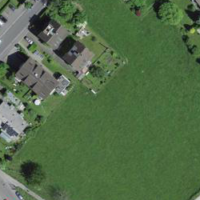
EUNIS habitat code: 25
Species observed at this site:
Prunus spinosa